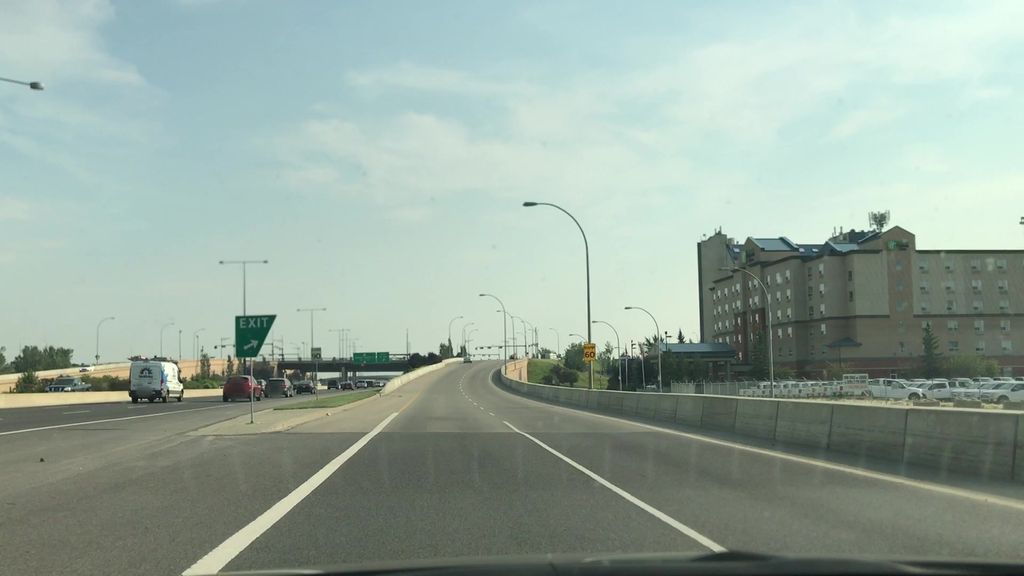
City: edmonton